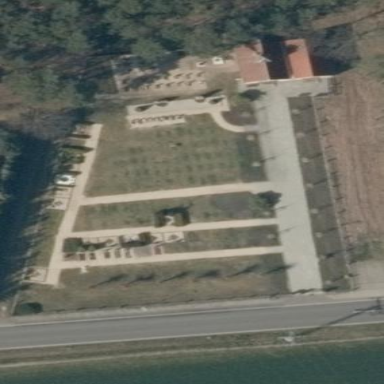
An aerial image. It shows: Cemetery.